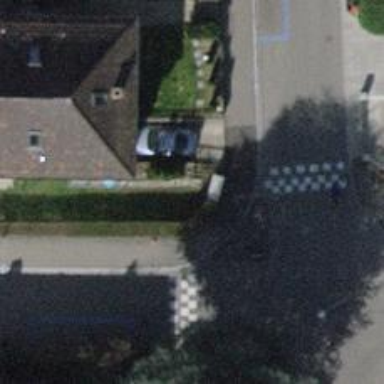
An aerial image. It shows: Power utility street cabinet.